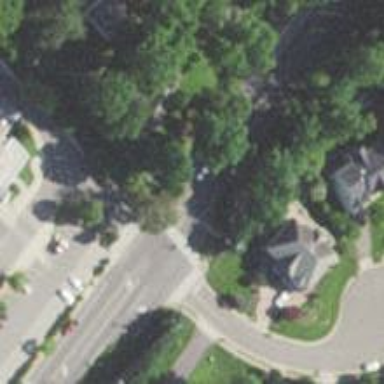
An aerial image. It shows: Marked road crossing.